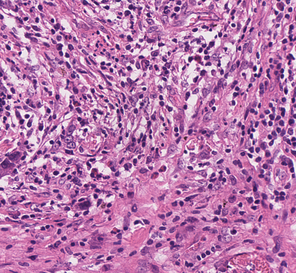
Tumor epithelial tissue: no
Tumor-associated stroma tissue: yes
Normal tissue: no